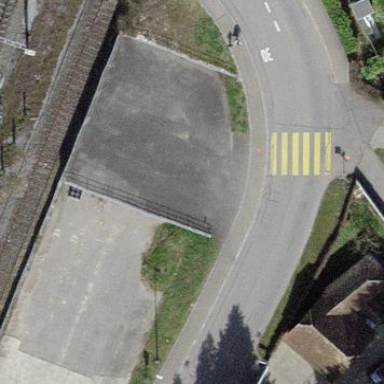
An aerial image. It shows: Loading ramp made of concrete for railway purposes.